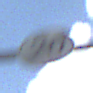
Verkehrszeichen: EndeGeschwindigkeit70
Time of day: MorningAfternoon
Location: Outdoor (Suburban)
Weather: PartlyCloudy
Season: NotSpecified
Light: Natural